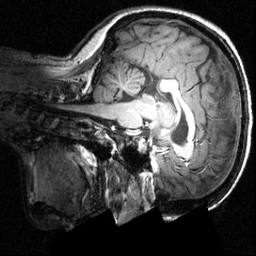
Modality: T1w
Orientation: sagittal
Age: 28
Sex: female
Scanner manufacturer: siemens
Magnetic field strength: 3.951 T
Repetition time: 1.5 s
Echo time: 0.00335 s